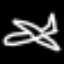
Label: airplane